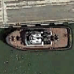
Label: civil